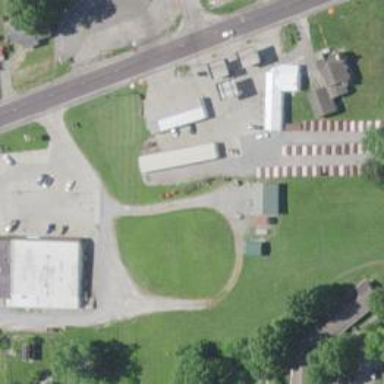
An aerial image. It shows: Convenience shop.